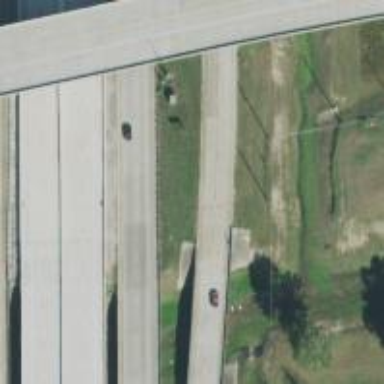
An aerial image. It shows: There is secondary road bridge with frontage road.